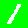
Digit: 1